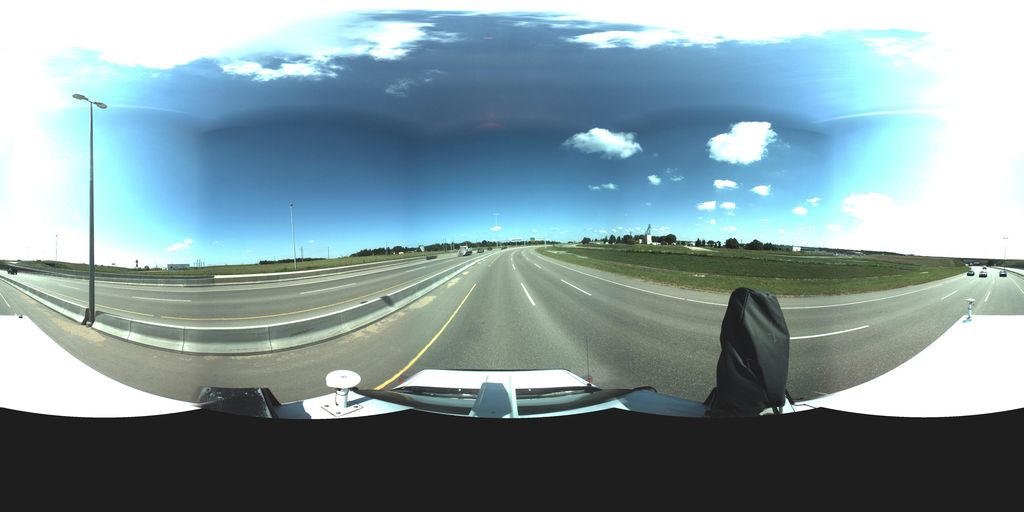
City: saskatoon